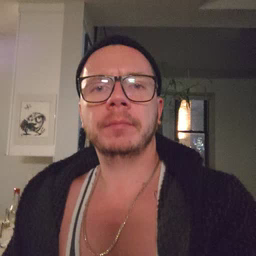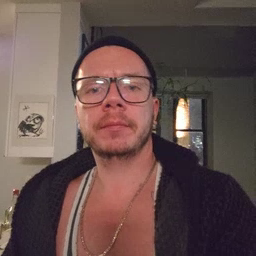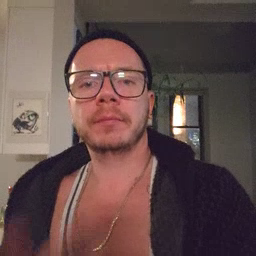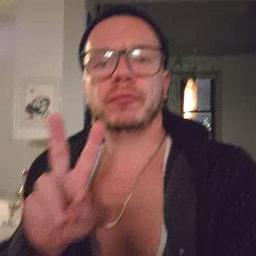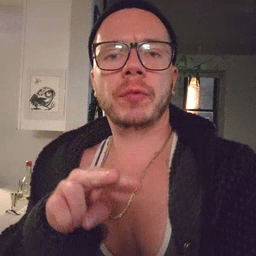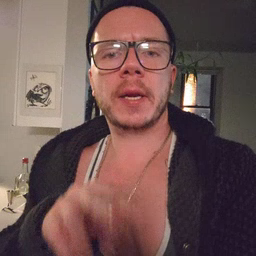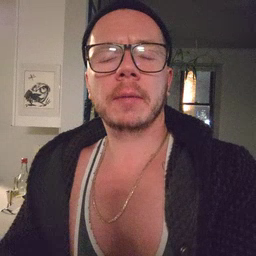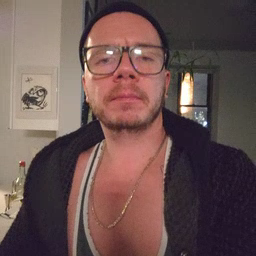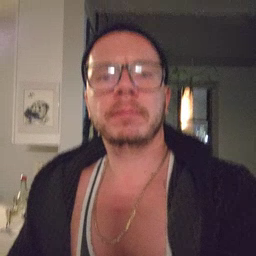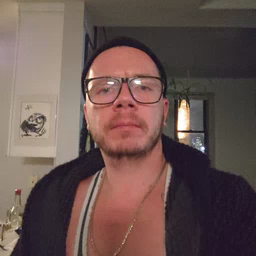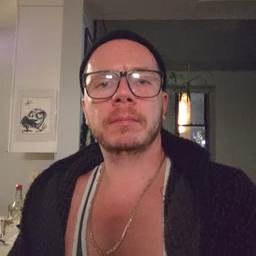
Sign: read